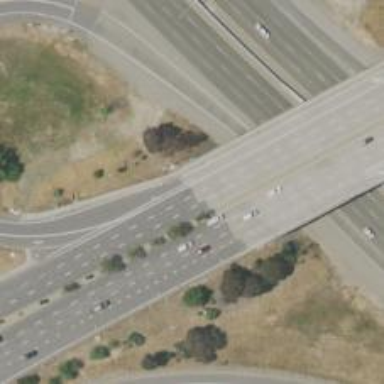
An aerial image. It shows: Primary highway with bridge.